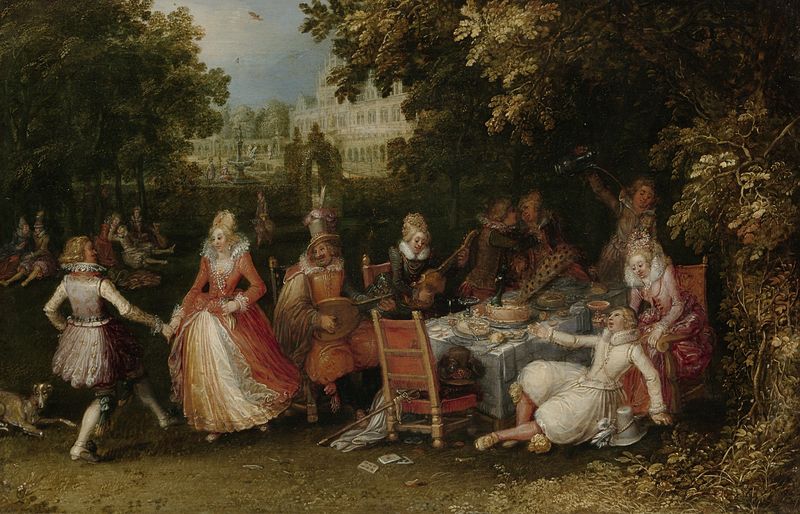
Titel: De buitenpartij
Künstler: David Vinckboons
Standort: Amsterdam
Institution: Rijksmuseum
Schlagwörter: bäume, damen, hut, stühle, tisch, hund, park, rasen, schloss, gesellschaft, tanz, musik, krug, springbrunnen, hecke, picknick, pfau, hofgesellschaft, laute, musikinstrumente